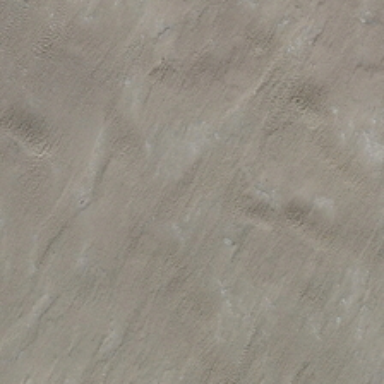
A piece of sand in the desert is like fish scale .